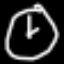
Label: clock